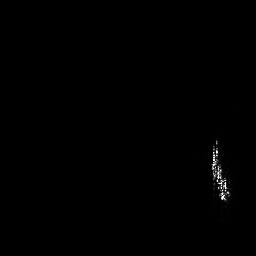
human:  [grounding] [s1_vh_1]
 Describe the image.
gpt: In the satellite image, there is  <ref>1 medium ship </ref> <box>[[81, 52, 90, 78, 0]]</box> located at right.